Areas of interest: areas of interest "Sizhou Park"
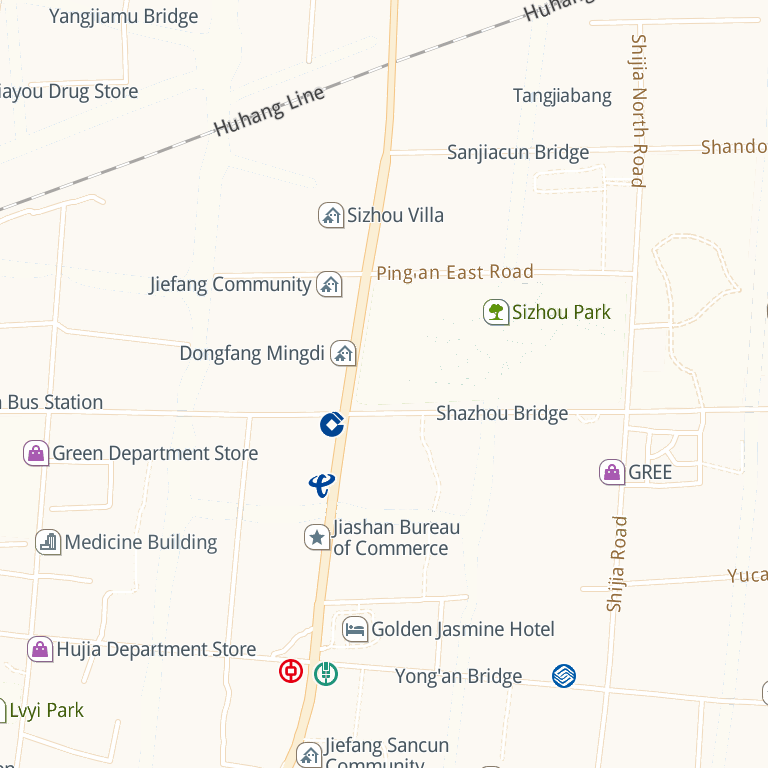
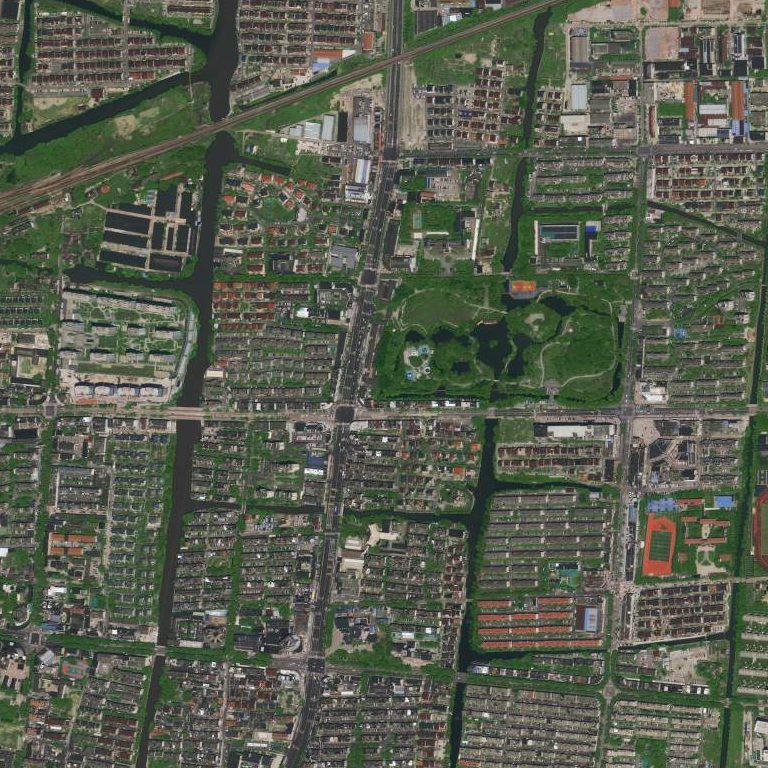